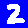
Digit: 2